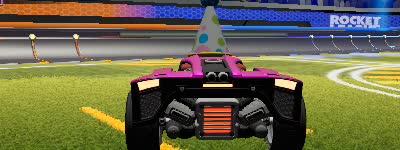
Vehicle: breakout